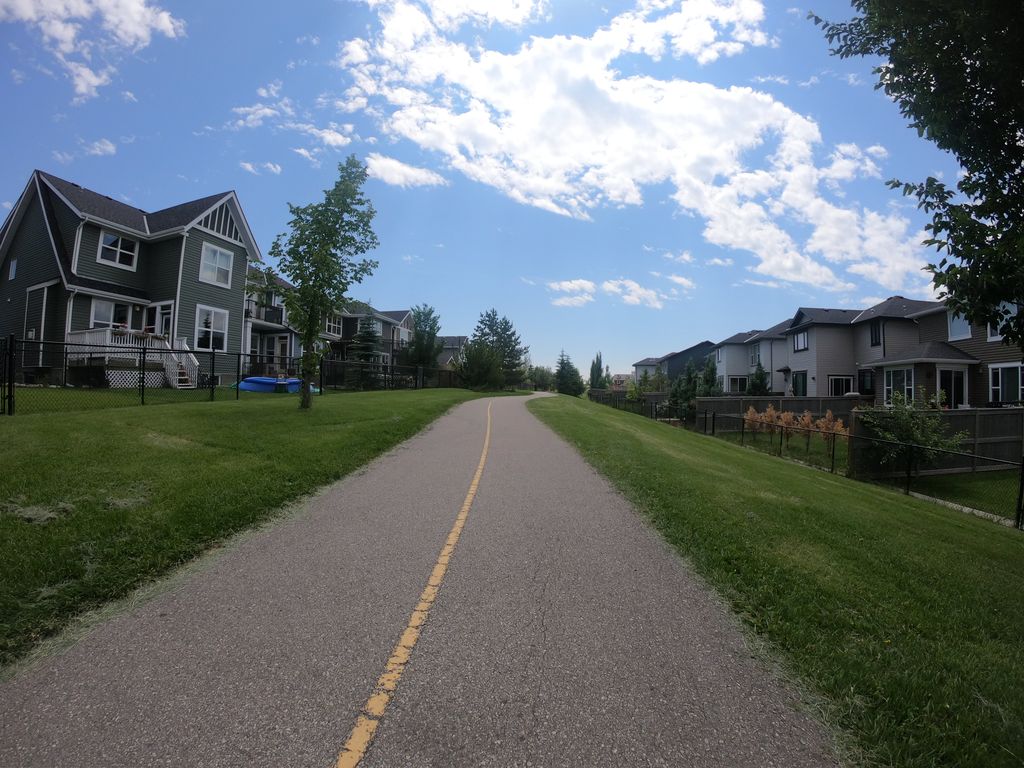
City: calgary